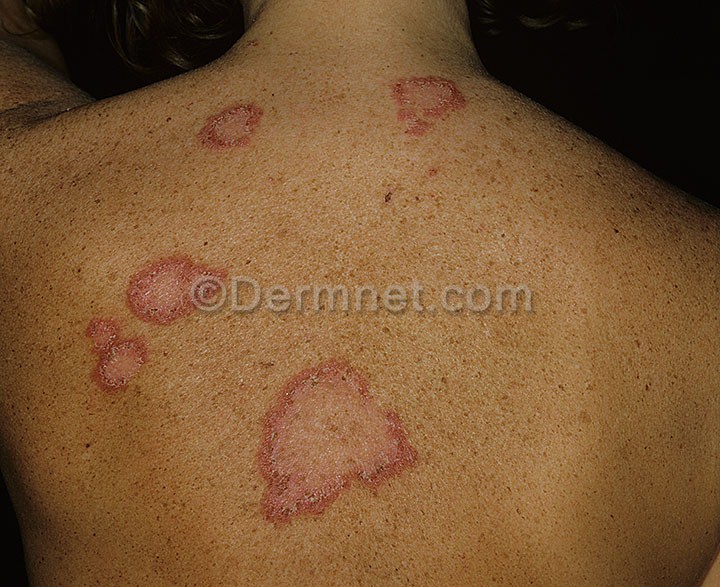
Disease: Bullous Disease Photos